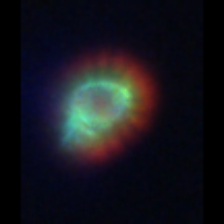
Taxon: Ciliates
Group: Other